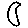
Label: moon